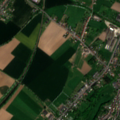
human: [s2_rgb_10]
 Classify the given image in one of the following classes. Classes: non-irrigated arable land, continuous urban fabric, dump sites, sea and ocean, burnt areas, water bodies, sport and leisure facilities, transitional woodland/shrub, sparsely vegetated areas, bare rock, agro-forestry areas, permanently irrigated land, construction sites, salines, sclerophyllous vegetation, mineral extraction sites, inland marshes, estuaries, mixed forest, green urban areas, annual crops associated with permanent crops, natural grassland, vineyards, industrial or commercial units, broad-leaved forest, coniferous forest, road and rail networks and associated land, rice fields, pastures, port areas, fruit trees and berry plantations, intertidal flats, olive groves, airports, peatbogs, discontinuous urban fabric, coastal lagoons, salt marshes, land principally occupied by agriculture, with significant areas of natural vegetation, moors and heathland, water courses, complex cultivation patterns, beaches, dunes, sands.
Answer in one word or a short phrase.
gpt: discontinuous urban fabric, non-irrigated arable land, complex cultivation patterns, land principally occupied by agriculture, with significant areas of natural vegetation